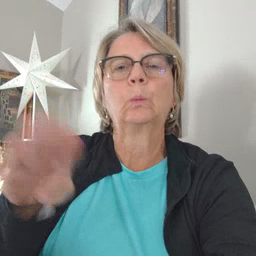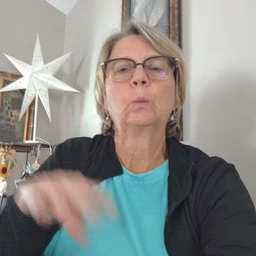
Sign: blue